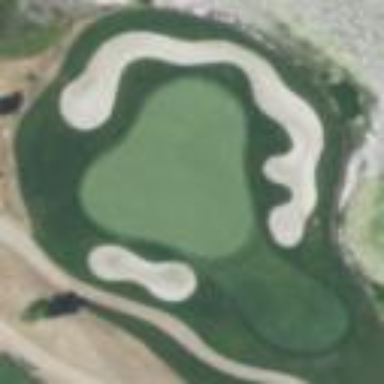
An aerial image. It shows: Area of rough grass used for golf.